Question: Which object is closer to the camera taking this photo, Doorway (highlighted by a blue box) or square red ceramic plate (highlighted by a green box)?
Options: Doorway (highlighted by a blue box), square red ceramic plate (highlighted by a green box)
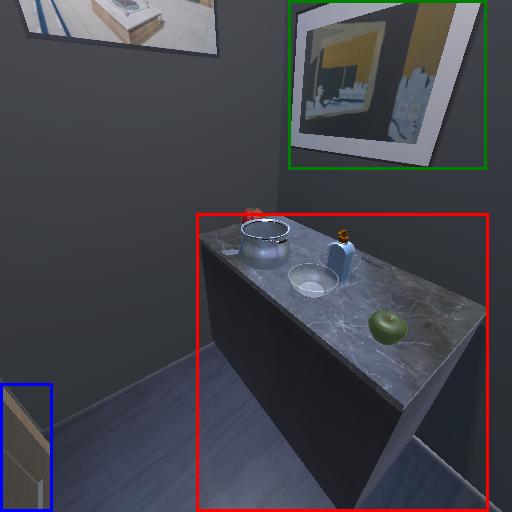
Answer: Doorway (highlighted by a blue box)